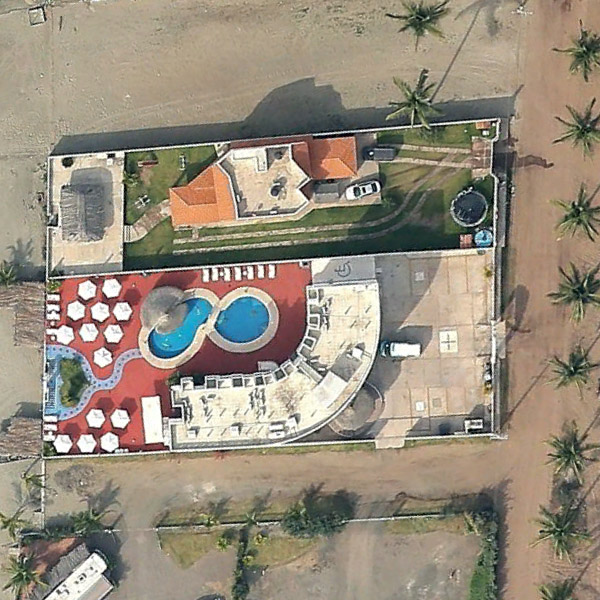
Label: Resort